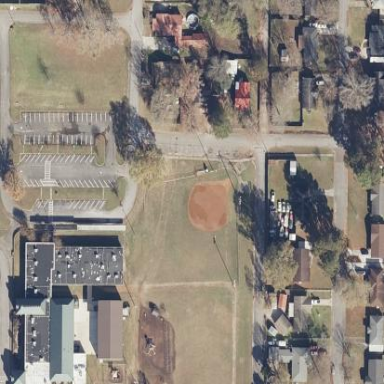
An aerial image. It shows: Baseball pitch for leisure land activities.